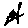
Label: cat